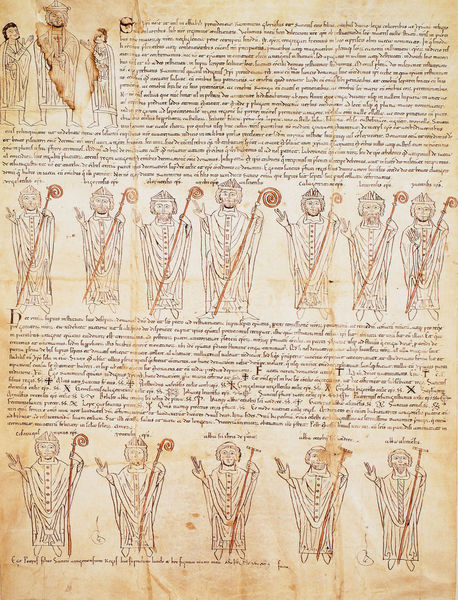
Titel: Urkunden des Konzils von Jaca
Institution: Jaca, Domarchiv
Schlagwörter: zeichnung, schrift, stab, bischof, könig, papst, kreuz, text, fleck, flecken, bischöfe, buchseiten, sakral, handschrift, zwölf, apostel, bischofsstab, päpste, illumination, stqab, 12